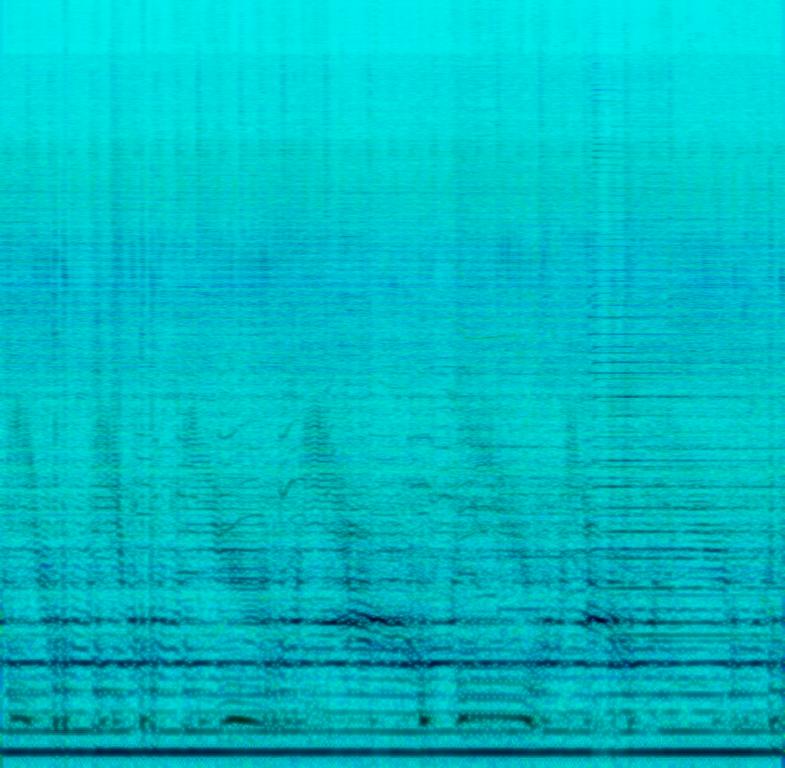
The low quality recording features a shimmering cymbals in the left channel, alongside suspenseful didgeridoo melody, followed by tinny wooden percussion and violin melody in the right channel of the stereo image. The recording is noisy and due to the unconventional panning, the stereo image is unbalanced.Overall it sounds suspenseful and intense.